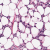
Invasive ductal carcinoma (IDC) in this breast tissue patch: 1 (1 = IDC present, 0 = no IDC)